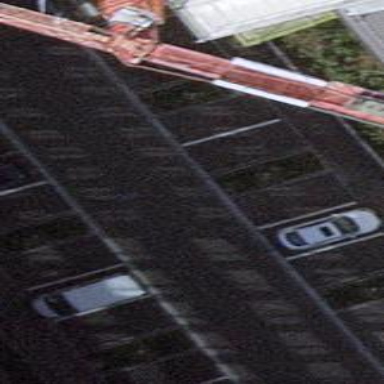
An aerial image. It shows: Street-side parking area.